Question:
'''
import net.java.dev.designgridlayout.Tag;
import net.java.dev.designgridlayout.DesignGridLayout;
import javax.swing.table.DefaultTableModel;
import javax.swing.*;
import javax.swing.event.*;
import java.awt.*;
import java.awt.event.*;
class alignmentprob
{
JFrame JF;
Container C,C5;
JDesktopPane JDP;
JInternalFrame JIF5;
JLabel i5l1,i5l2,i5l3,i5l4,i5l5,i5l6,i5l7;
JTextField i5t1,i5t2,i5t3;
JComboBox<String> i5cb1;
JButton i5b1,i5b2,i5b3;
JSeparator i5sep1,i5sep2,i5sep3,i5sep4,i5sep5,i5sep6;
JTable i5Table1;
DefaultTableModel i5Model;
String[] i5Credit = {"A","B"};
String[] i5ColumnNames = {"Name","Qty","Rate/kg","rate/dzn","total amt."};
JScrollPane i5t1sp1;
public alignmentprob()
{
JF = new JFrame();
JDP = new JDesktopPane();
JF.setVisible(true);
JF.setSize(800,600);
JIF5 = new JInternalFrame("Daily Analysis",true,true, true, true);
C=JF.getContentPane();
C.add(JDP,BorderLayout.CENTER);
JIF5.setVisible(true);
JIF5.setBounds(10, 10, 600, 500);
C5 = JIF5.getContentPane();
DesignGridLayout layout5 = new DesignGridLayout(C5);
i5l1 = new JLabel("FREIGHT DETAILS");
i5l2 = new JLabel("Date : ");
i5l3 = new JLabel("SALE DETAILS");
i5l4 = new JLabel("Cash Sales : Rs. ");
i5l5 = new JLabel("Credit : ");
i5l6 = new JLabel("EXPENSES");
i5l7 = new JLabel("Food & Tea : Rs. ");
i5t1 = new JTextField(20);
i5t2 = new JTextField(20);
i5t3 = new JTextField(20);
i5cb1 = new JComboBox<String>(i5Credit);
i5b1 = new JButton("Save");
i5b2 = new JButton("Reset");
i5b3 = new JButton("Close");
i5sep1 = new JSeparator();
i5sep2 = new JSeparator();
i5sep3 = new JSeparator();
i5sep4 = new JSeparator();
i5sep5 = new JSeparator();
i5sep6 = new JSeparator();
i5Model = new DefaultTableModel(i5ColumnNames,5);
i5Table1 =new JTable(i5Model){@Override
public boolean isCellEditable(int arg0, int arg1)
{
return false;
}
};
i5t1sp1 = new JScrollPane(i5Table1);
layout5.row().left().add(i5sep1).fill().withOwnRowWidth();
layout5.row().center().add(i5l1);
layout5.row().left().add(i5sep2).fill().withOwnRowWidth();
layout5.row().grid(i5l2).add(i5t1);
layout5.row().left().add(i5sep3).fill().withOwnRowWidth();
layout5.row().center().add(i5l3);
layout5.row().left().add(i5sep4).fill().withOwnRowWidth();
layout5.row().grid(i5l4).add(i5t2);
layout5.row().grid(i5l5).add(i5cb1);
layout5.row().left().add(i5t1sp1);
layout5.row().left().add(i5sep5).fill().withOwnRowWidth();
layout5.row().center().add(i5l6);
layout5.row().left().add(i5sep6).fill().withOwnRowWidth();
layout5.row().grid(i5l7).add(i5t3);
layout5.row().center().add(i5b1).add(i5b2).add(i5b3);
JDP.add(JIF5);
}
public static void main(String args[])
{
new alignmentprob();
}
}
'''
My problem is that the textfields are too long and go out of bounds. The table I made consists of 5 rows, but it tends to take up more space. I actually wanted to align the FREIGHT DETAILS & SALES DETAILS in parallel, separated using a vertical line. Please help me with code to do all this, so that my form looks neat and is fully visible.
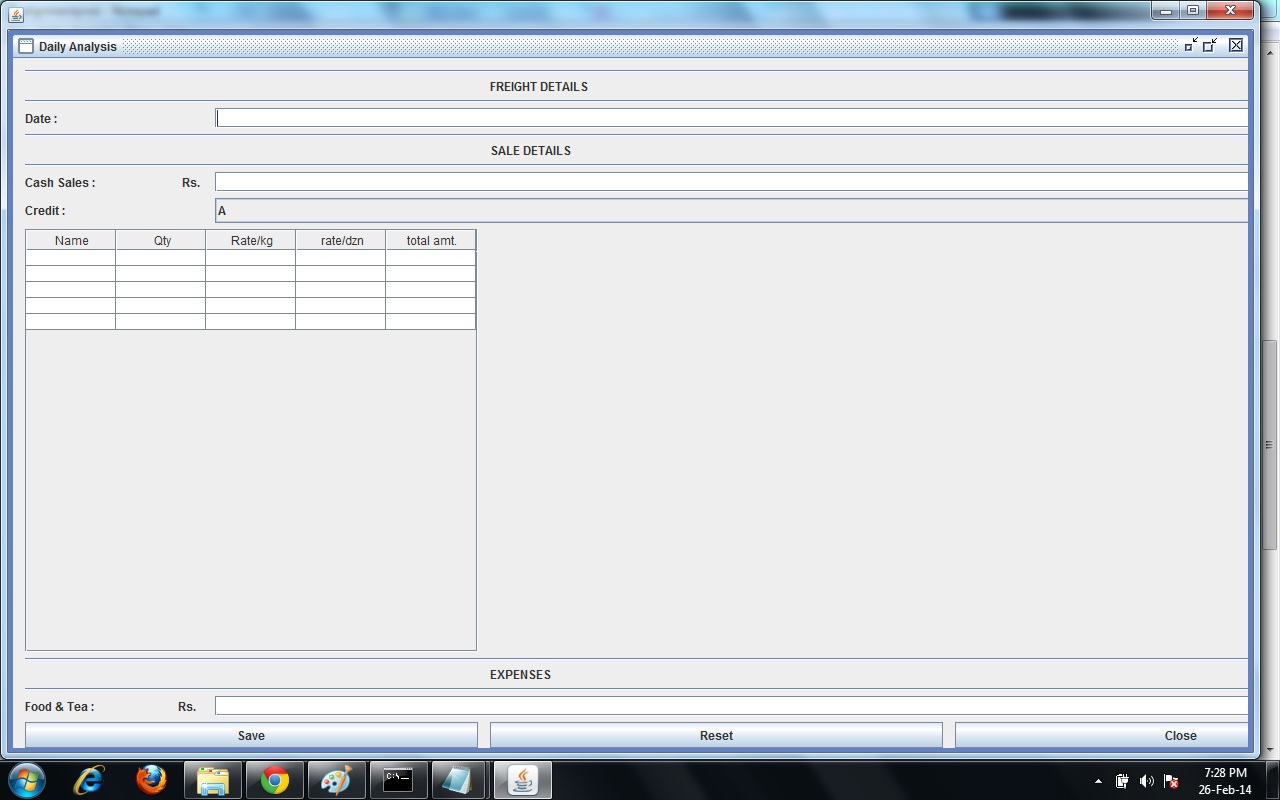
Answer: > My problem is that the textfields are too long and go out of bounds.
I wasn't able to reproduce the issue based on the code you've posted. Maybe there's something else I'm not seeing that causes this behaviour.
> I actually wanted to align the FREIGHT DETAILS & SALES DETAILS in
parallel, separated using a vertical line.
Even when working with third-party layout managers such as <URL> approach using 'JPanel''s to group Freight details and Sales detail components.
About the vertical separator, don't think it's possible with DesignGridLayout. While you can have components spanning several rows it doesn't work with 'JSeparator'.
> Please help me with code to do all this, so that my form looks neat
and is fully visible.
StackOverflow is not a code factory so in most cases people won't do your job for you but they can provide useful examples. However as I've had to copy all your code to test it and I've made some changes using nested layouts approach, I'll make an exception here. Hope it be helpful:
'''
import javax.swing.JButton;
import javax.swing.JComboBox;
import javax.swing.JFrame;
import javax.swing.JInternalFrame;
import javax.swing.JLabel;
import javax.swing.JPanel;
import javax.swing.JScrollPane;
import javax.swing.JSeparator;
import javax.swing.JTable;
import javax.swing.JTextField;
import javax.swing.SwingUtilities;
import javax.swing.table.DefaultTableModel;
import net.java.dev.designgridlayout.DesignGridLayout;
public class Demo {
private void createAndShowGUI() {
JLabel i5l1 = new JLabel("FREIGHT DETAILS");
JLabel i5l2 = new JLabel("Date : ");
JLabel i5l3 = new JLabel("Vehicle No. : ");
JLabel i5l4 = new JLabel("From : ");
JLabel i5l5 = new JLabel("Item : ");
JLabel i5l6 = new JLabel("Quantity : ");
JLabel i5l7 = new JLabel("Kg.");
JLabel i5l8 = new JLabel("Rate : Rs.");
JLabel i5l15 = new JLabel("SALE DETAILS");
JLabel i5l16 = new JLabel("Cash Sales : Rs. ");
JLabel i5l17 = new JLabel("Credit : Rs. ");
JLabel i5l18 = new JLabel("EXPENSES");
JLabel i5l19 = new JLabel("Food & Tea : Rs. ");
JLabel i5l20 = new JLabel("Wages : Rs. ");
JLabel i5l21 = new JLabel("Miscellaneous Expenses : Rs. ");
JTextField i5t1 = new JTextField(20);
JTextField i5t2 = new JTextField(20);
JTextField i5t3 = new JTextField(20);
JTextField i5t4 = new JTextField(20);
JTextField i5t11 = new JTextField(20);
JTextField i5t12 = new JTextField(20);
JTextField i5t13 = new JTextField(20);
JTextField i5t14 = new JTextField(20);
JComboBox i5cb1 = new JComboBox<>();
JComboBox i5cb2 = new JComboBox<>();
JComboBox i5cb3 = new JComboBox<>();
JButton i5b1 = new JButton("Save");
JButton i5b2 = new JButton("Reset");
JButton i5b3 = new JButton("Close");
JSeparator i5sep1 = new JSeparator();
JSeparator i5sep2 = new JSeparator();
JSeparator i5sep3 = new JSeparator();
JSeparator i5sep4 = new JSeparator();
JSeparator i5sep5 = new JSeparator();
JSeparator i5sep6 = new JSeparator();
Object[] columnNames = new Object[]{"Column # 1", "Column # 2", "Column # 3", "Column # 4"};
DefaultTableModel model = new DefaultTableModel(columnNames, 10);
JTable table = new JTable(model);
JScrollPane i5t1sp1 = new JScrollPane(table);
JPanel freightPanel = new JPanel();
DesignGridLayout layout1 = new DesignGridLayout(freightPanel);
layout1.row().left().add(i5sep1).fill().withOwnRowWidth();
layout1.row().center().add(i5l1);
layout1.row().left().add(i5sep2).fill().withOwnRowWidth();
layout1.row().grid(i5l2).add(i5t1);
layout1.row().grid(i5l3).add(i5t2);
layout1.row().grid(i5l4).add(i5cb1);
layout1.row().grid(i5l5).add(i5cb2);
layout1.row().grid(i5l6).add(i5t3).add(i5l7);
layout1.row().grid(i5l8).add(i5t4);
layout1.row().left().add(i5sep5).fill().withOwnRowWidth();
layout1.row().center().add(i5l18);
layout1.row().left().add(i5sep6).fill().withOwnRowWidth();
layout1.row().grid(i5l19).add(i5t12);
layout1.row().grid(i5l20).add(i5t13);
layout1.row().grid(i5l21).add(i5t14);
JPanel salePanel = new JPanel();
DesignGridLayout layout2 = new DesignGridLayout(salePanel);
layout2.row().left().add(i5sep3).fill().withOwnRowWidth();
layout2.row().center().add(i5l15);
layout2.row().left().add(i5sep4).fill().withOwnRowWidth();
layout2.row().grid(i5l16).add(i5t11);
layout2.row().grid(i5l17).add(i5cb3);
layout2.row().grid().add(i5t1sp1);
JInternalFrame internalFrame = new JInternalFrame("Daily Analysis",true,true, true, true);
DesignGridLayout mainLayout = new DesignGridLayout(internalFrame.getContentPane());
mainLayout.row().grid().add(freightPanel).add(salePanel);
mainLayout.row().left().add(new JSeparator()).fill().withOwnRowWidth();
mainLayout.row().center().add(i5b1).add(i5b2).add(i5b3);
internalFrame.pack();
internalFrame.setVisible(true);
JFrame frame = new JFrame("Demo");
frame.setDefaultCloseOperation(JFrame.DISPOSE_ON_CLOSE);
frame.getContentPane().add(internalFrame);
frame.pack();
frame.setLocationRelativeTo(null);
frame.setVisible(true);
}
public static void main(String[] args) {
SwingUtilities.invokeLater(new Runnable() {
@Override
public void run() {
new Demo().createAndShowGUI();
}
});
}
}
'''
### Screenshot